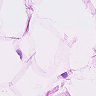
Metastatic tissue present: no